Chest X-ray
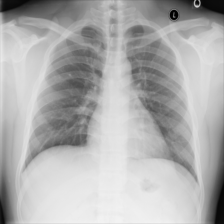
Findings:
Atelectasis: negative
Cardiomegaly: negative
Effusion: negative
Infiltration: negative
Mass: negative
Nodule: negative
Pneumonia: negative
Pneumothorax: negative
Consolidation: negative
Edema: negative
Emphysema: negative
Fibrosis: negative
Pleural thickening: negative
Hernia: negative